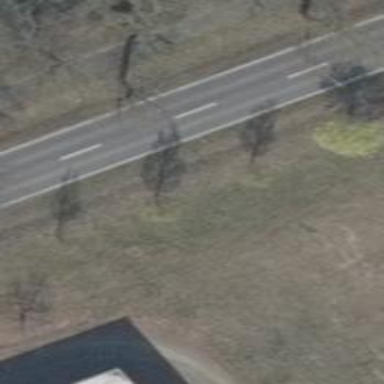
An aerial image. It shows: Avenue of deciduous broadleaved trees.